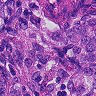
Metastatic tissue present: yes